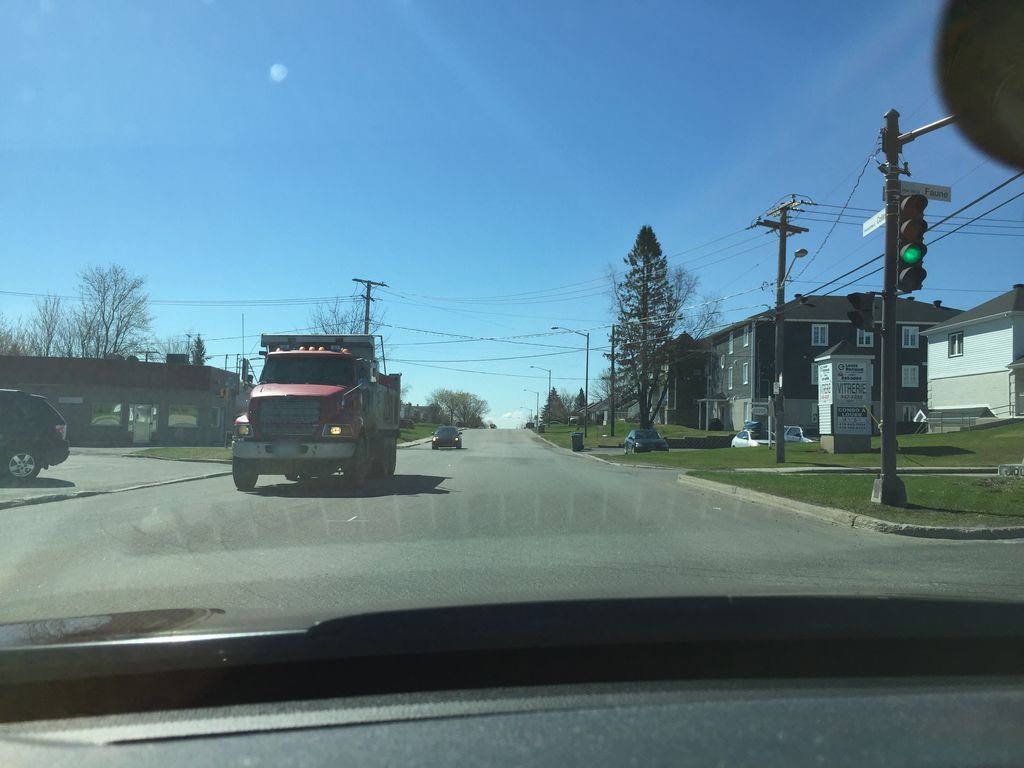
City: quebec_city